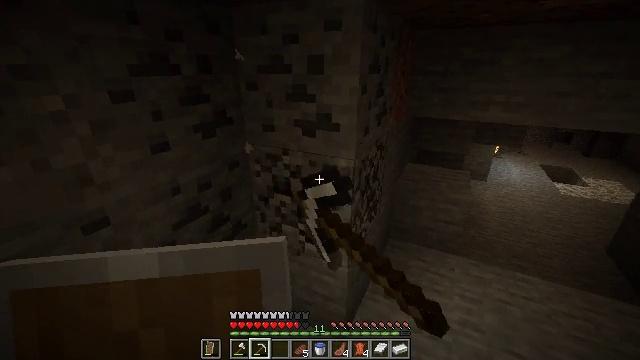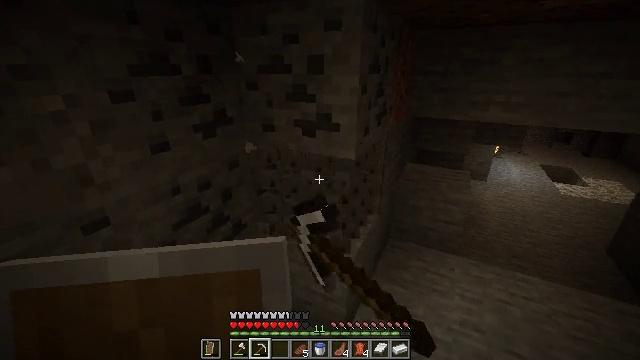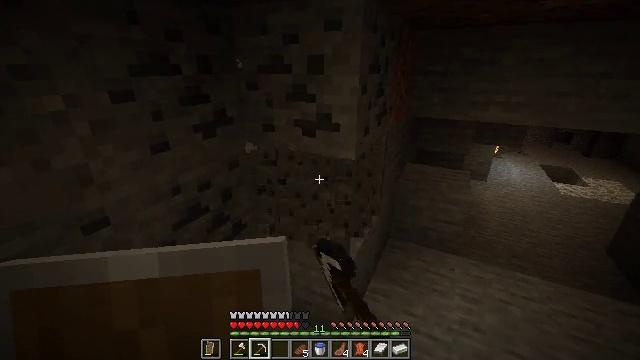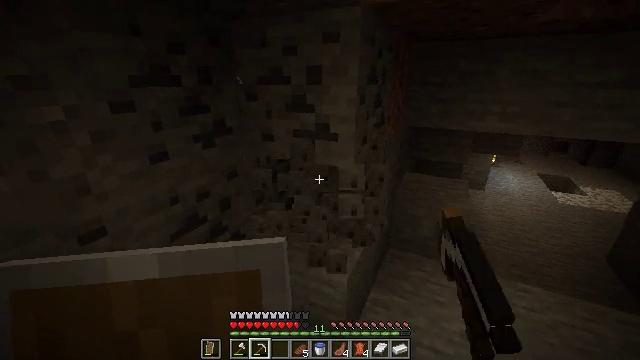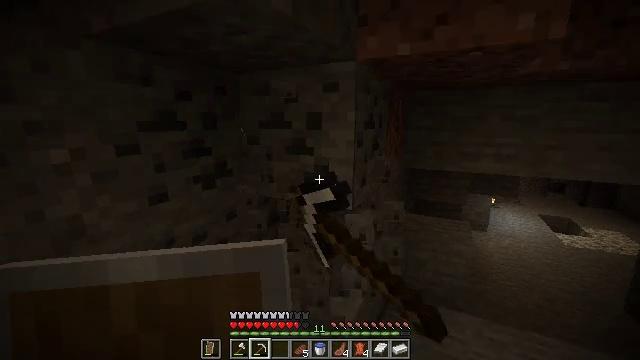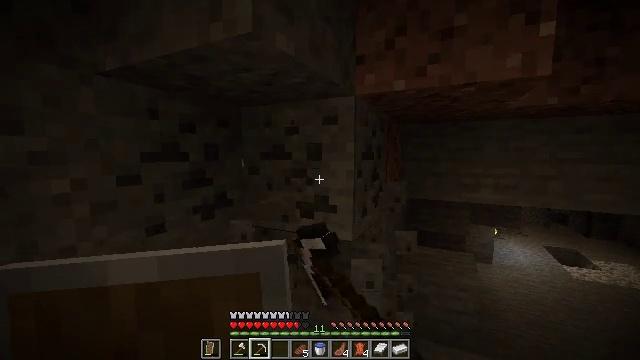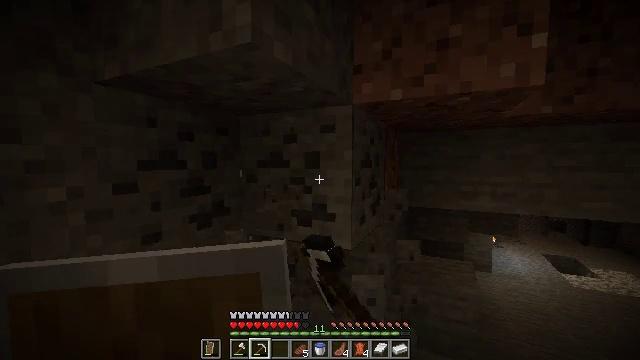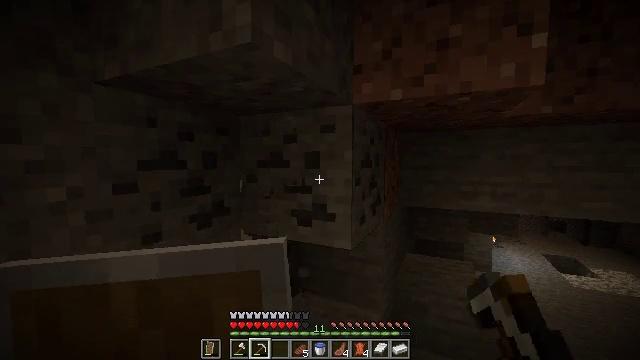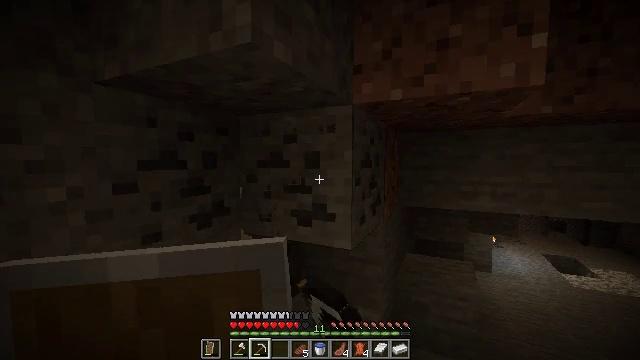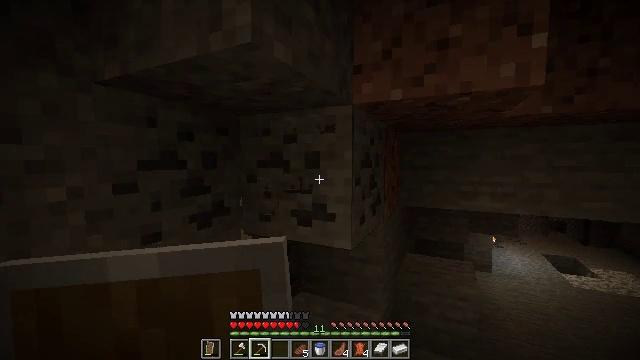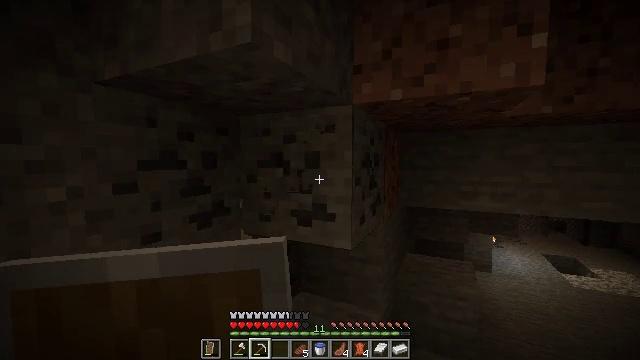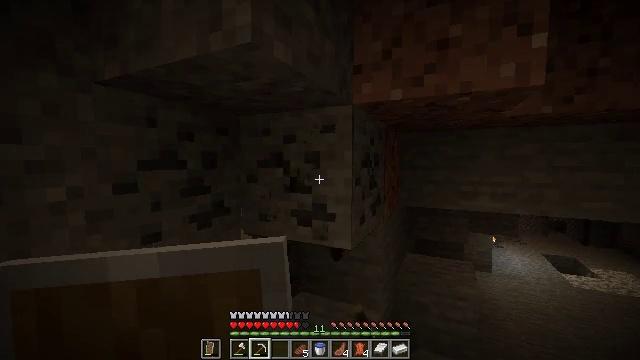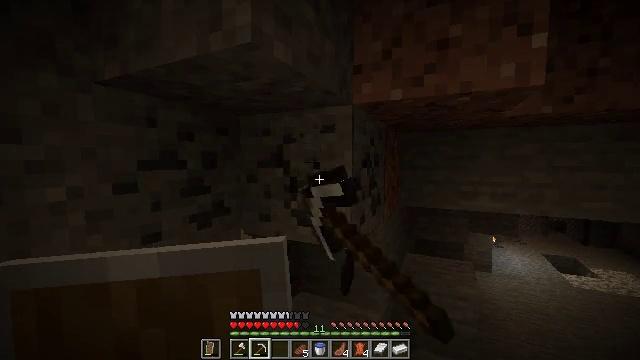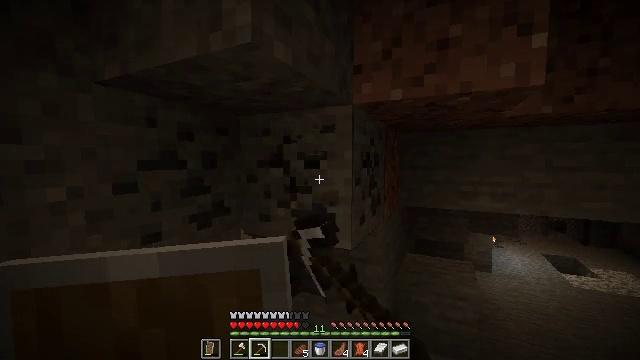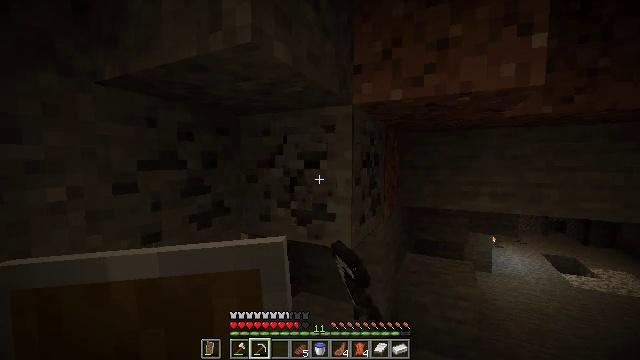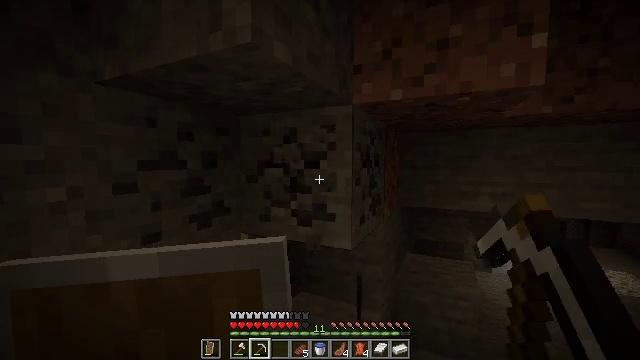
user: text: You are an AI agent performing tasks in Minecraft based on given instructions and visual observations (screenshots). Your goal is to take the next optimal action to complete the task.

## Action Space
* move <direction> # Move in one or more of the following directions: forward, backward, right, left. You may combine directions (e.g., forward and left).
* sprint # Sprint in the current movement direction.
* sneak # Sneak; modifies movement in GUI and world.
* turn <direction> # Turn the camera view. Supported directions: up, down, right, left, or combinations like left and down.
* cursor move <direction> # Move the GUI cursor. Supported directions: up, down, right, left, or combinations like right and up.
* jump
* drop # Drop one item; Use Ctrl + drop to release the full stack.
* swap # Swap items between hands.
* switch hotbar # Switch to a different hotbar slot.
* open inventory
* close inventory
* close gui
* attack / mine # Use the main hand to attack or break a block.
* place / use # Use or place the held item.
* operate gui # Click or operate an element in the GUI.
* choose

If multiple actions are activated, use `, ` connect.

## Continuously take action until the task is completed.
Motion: motion action
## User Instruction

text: Find and mine the coal ore.
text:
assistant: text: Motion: attack / mine
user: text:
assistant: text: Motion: attack / mine
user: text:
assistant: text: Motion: turn up, attack / mine
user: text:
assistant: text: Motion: turn up, attack / mine
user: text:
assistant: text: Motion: turn up, attack / mine
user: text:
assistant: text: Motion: turn up, attack / mine
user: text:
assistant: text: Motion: attack / mine
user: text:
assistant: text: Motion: attack / mine
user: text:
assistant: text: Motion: attack / mine
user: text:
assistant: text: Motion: attack / mine
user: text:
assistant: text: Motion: attack / mine
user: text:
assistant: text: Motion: attack / mine
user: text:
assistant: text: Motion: attack / mine
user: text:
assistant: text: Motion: attack / mine
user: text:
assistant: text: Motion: attack / mine
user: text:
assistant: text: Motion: attack / mine
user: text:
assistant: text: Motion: attack / mine
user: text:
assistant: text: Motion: attack / mine
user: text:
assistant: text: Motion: attack / mine
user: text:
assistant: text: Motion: attack / mine
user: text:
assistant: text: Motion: attack / mine
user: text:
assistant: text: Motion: attack / mine
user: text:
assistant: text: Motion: turn left and up, attack / mine
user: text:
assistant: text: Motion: turn left and up, attack / mine
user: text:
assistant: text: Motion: turn left and up, attack / mine
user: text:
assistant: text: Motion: turn left, attack / mine
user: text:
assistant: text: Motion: turn left, attack / mine
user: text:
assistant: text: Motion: attack / mine
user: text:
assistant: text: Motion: turn left, attack / mine
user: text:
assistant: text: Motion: turn left, attack / mine